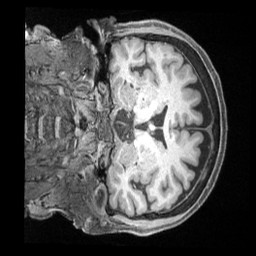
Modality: T1w
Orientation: coronal
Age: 67
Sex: female
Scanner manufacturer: siemens
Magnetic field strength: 3 T
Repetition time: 2.5 s
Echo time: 0.00222 s